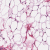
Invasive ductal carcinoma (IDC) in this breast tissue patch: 0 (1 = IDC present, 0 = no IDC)